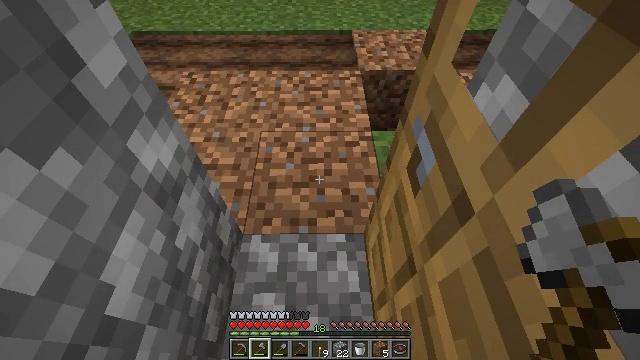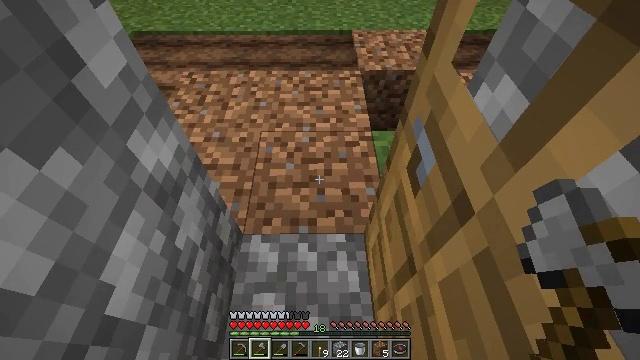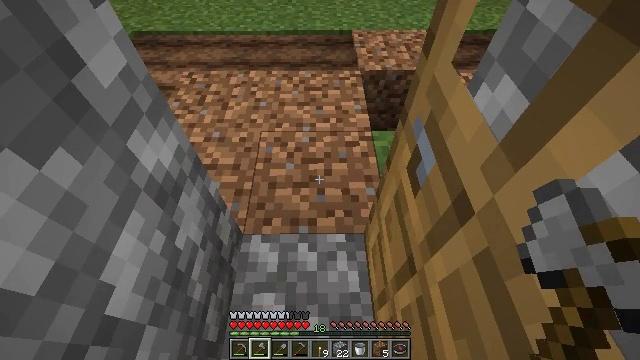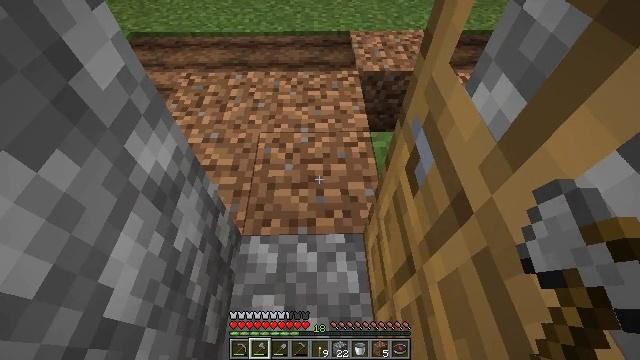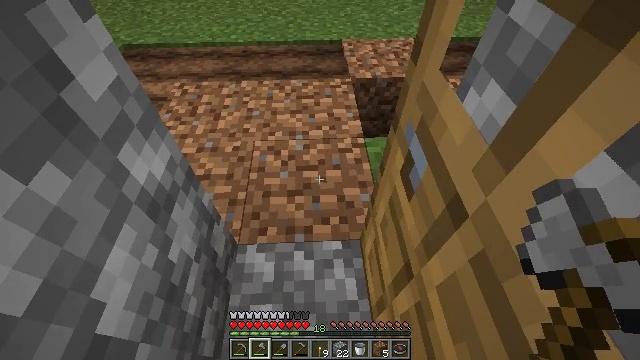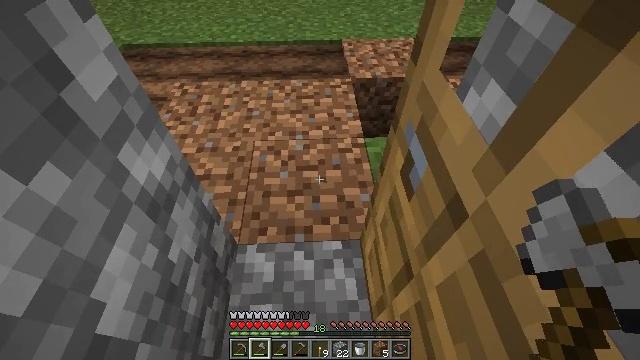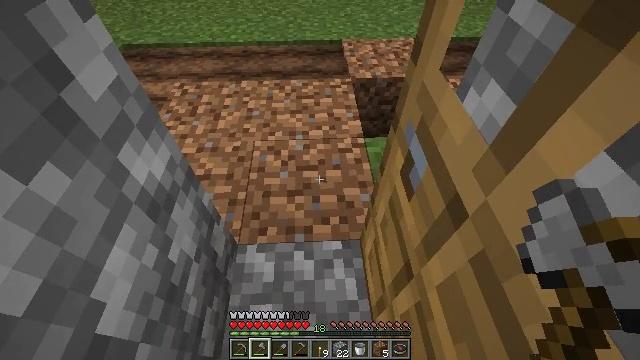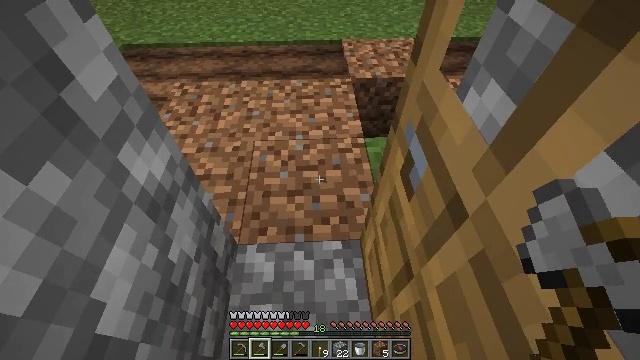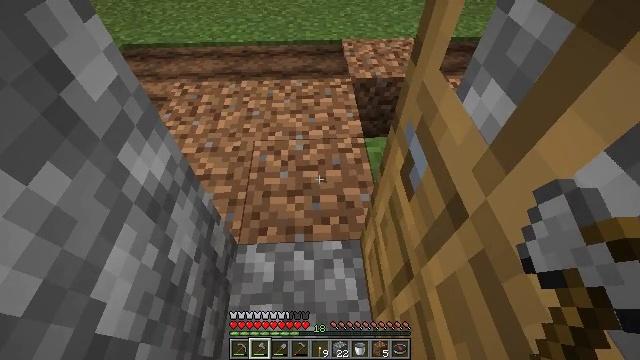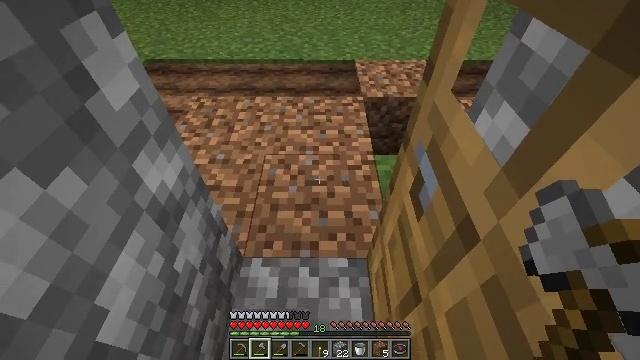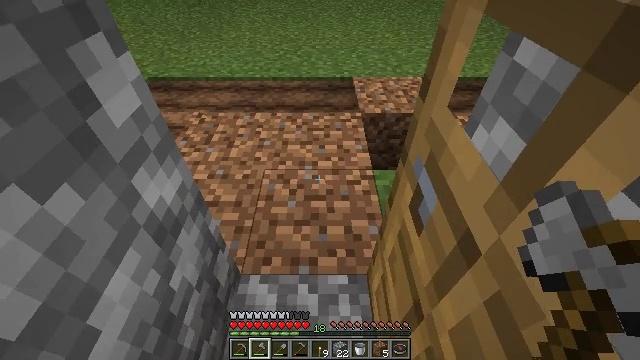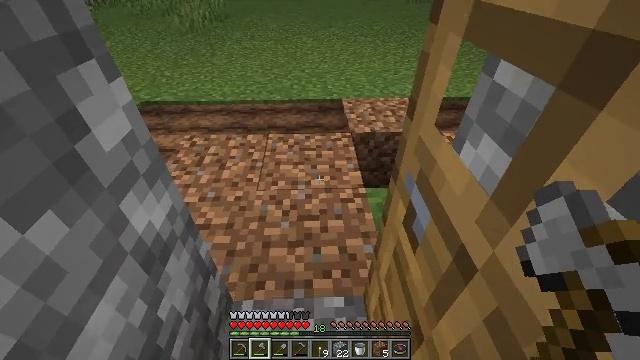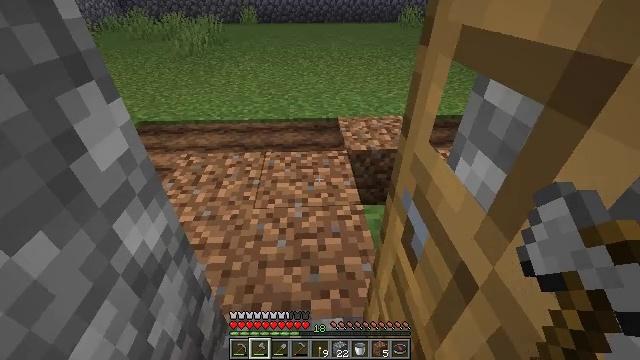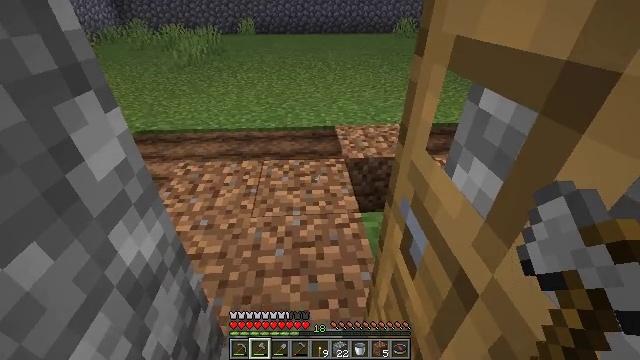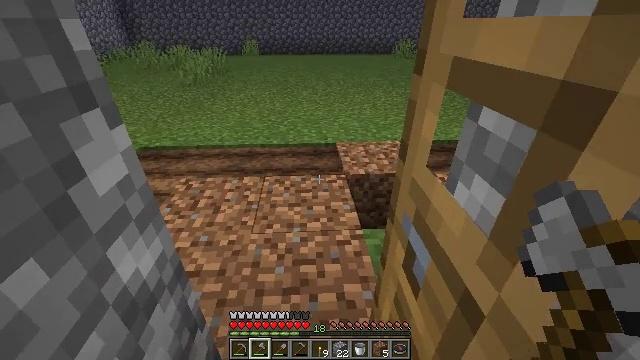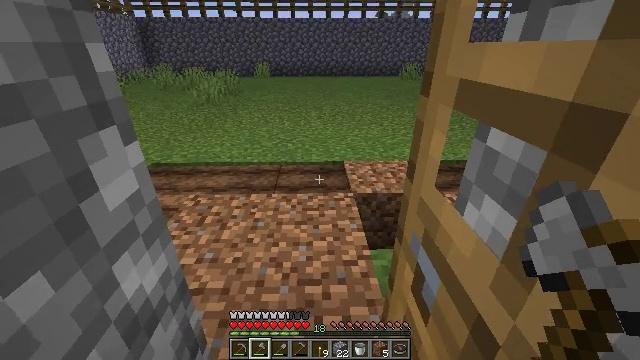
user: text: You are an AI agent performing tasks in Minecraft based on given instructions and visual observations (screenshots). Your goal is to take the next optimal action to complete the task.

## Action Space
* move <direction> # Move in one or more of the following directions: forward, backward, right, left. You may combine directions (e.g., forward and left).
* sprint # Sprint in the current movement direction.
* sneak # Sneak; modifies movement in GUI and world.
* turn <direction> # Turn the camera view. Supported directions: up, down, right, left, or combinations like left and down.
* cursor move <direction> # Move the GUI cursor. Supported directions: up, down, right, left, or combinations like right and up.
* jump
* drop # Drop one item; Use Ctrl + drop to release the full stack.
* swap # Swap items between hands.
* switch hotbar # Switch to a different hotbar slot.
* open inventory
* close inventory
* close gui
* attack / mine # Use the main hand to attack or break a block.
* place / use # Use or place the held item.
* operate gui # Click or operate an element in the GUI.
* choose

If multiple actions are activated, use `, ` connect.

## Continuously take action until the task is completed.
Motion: motion action
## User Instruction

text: Attack the ground to gather dirt.
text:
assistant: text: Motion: no_op
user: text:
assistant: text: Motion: no_op
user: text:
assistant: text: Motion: no_op
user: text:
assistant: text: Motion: turn right and up
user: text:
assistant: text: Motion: no_op
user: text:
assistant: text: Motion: no_op
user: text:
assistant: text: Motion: no_op
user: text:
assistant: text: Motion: no_op
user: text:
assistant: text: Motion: turn left and up
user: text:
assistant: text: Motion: turn up
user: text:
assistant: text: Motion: turn right and up
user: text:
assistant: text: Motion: turn up
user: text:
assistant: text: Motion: turn up
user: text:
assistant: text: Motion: turn up
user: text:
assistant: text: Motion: turn left and up
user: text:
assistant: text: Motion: turn left and up
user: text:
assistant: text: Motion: turn up
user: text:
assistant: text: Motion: turn up
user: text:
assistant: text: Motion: no_op
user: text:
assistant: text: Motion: no_op
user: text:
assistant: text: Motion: no_op
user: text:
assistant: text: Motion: no_op
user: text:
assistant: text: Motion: no_op
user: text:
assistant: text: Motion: no_op
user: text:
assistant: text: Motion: no_op
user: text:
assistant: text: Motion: no_op
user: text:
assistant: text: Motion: no_op
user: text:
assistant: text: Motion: no_op
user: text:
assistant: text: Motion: no_op
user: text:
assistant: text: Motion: no_op